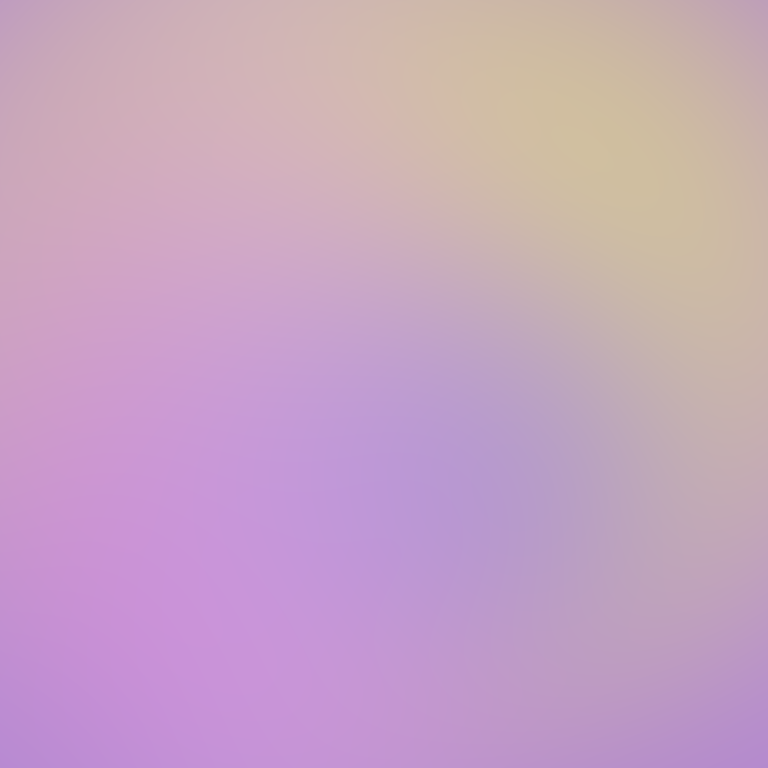
Abstract light effect, smooth gradient from soft lavender to warm beige, serene atmosphere, diffuse glow, no room, no furniture, no objects.